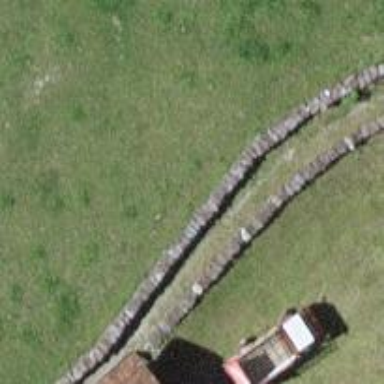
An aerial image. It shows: Path with pebblestone surface.